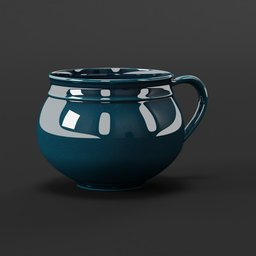
Label: tools